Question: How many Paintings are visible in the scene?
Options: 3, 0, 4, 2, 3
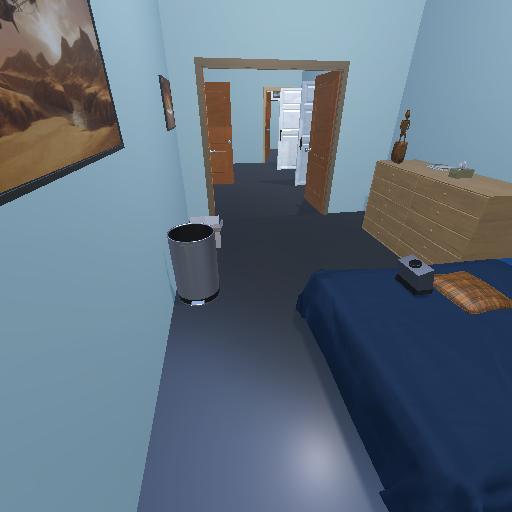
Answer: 3